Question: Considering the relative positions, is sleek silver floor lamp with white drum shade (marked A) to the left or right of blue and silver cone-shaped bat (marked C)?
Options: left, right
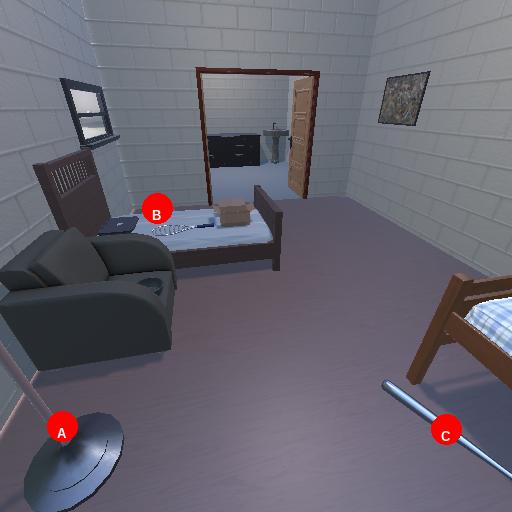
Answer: left